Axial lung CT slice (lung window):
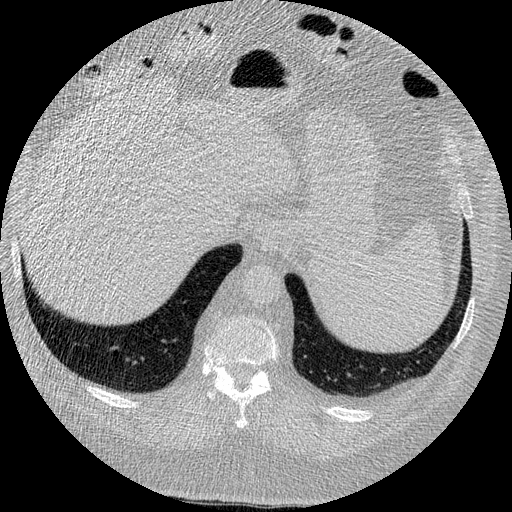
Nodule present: no